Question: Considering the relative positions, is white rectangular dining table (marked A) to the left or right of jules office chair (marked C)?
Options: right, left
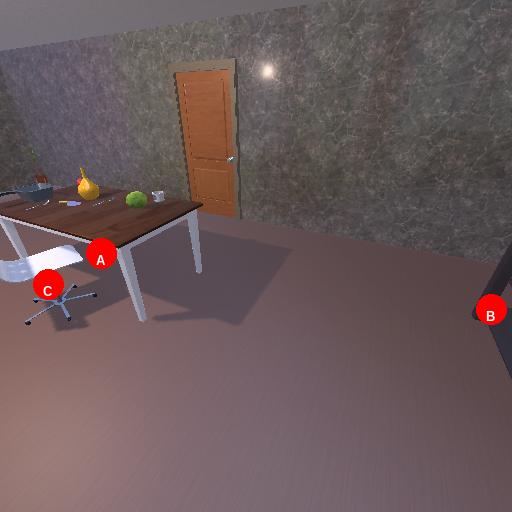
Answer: right